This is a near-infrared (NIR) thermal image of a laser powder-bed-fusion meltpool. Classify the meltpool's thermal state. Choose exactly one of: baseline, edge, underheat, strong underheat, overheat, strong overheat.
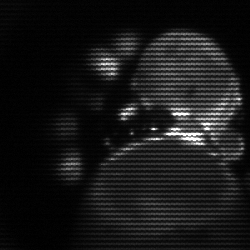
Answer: edge